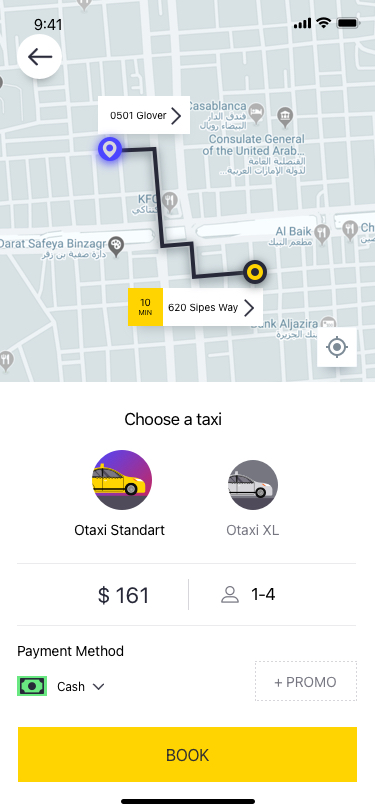
Text in this UI design:
+ PROMO
Payment Method
Cash
$ 161
1-4
Otaxi Standart
Otaxi XL
Choose a taxi
620 Sipes Way
10
MIN
0501 Glover